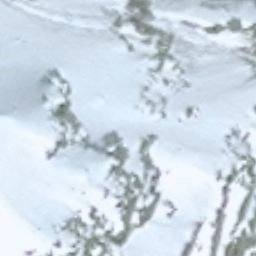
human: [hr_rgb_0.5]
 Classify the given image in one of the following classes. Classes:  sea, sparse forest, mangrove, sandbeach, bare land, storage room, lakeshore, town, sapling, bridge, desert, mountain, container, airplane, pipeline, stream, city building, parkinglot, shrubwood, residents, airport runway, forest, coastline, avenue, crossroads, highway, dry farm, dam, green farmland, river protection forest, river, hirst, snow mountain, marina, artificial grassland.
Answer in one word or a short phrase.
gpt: snow mountain